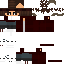
A male human skin with medium skin, wearing brown long hair dressed in a red hoodie and brown pants, featuring a closed mouth.